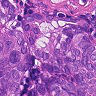
Metastatic tissue present: yes